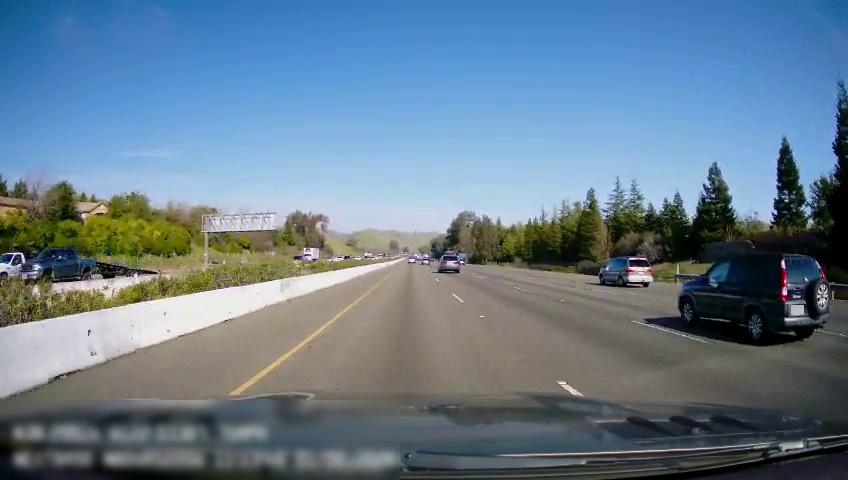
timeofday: Day
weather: Sunny
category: Drivable Space
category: Vehicles | Other LV
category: Vehicles | Truck
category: Vehicles | Truck
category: Vehicles | Truck
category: Vehicles | Car
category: Vehicles | Van
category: Vehicles | SUV
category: Vehicles | Other LV
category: Vehicles | Other LV
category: Vehicles | SUV
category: Lanes | Current Lane
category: Lanes | Current Lane
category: Lanes | Alternate Lane
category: Lanes | Alternate Lane